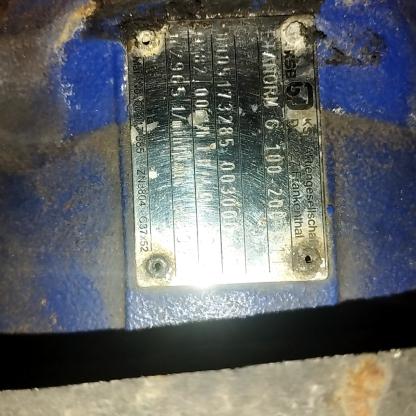
Klasa: tabliczka-znamionowa